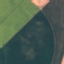
Land use / land cover class: AnnualCrop